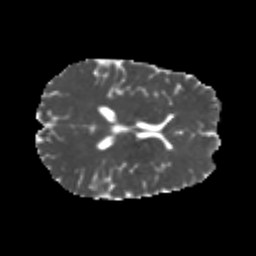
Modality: MD
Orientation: axial
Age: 21
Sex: male
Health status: healthy
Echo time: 0.074 s